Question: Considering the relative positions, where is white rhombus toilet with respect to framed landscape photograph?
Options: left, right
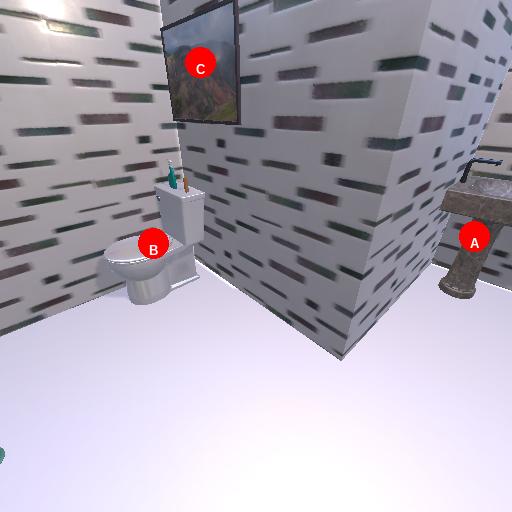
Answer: left